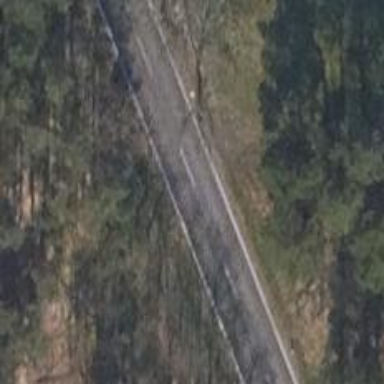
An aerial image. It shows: Secondary road with asphalt surface.